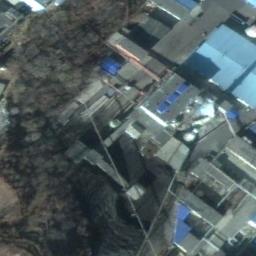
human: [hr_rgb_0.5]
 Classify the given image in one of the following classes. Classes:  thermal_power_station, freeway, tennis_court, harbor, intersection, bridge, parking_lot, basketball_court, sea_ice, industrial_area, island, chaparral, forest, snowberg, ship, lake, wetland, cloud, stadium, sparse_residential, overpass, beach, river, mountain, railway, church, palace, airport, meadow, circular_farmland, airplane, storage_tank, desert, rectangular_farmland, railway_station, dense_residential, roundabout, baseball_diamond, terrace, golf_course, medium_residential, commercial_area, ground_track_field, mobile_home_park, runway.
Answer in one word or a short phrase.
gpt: industrial_area